Aerial crown-view tile of a tropical tree (Barro Colorado Island, Panama), acquired 20250317:
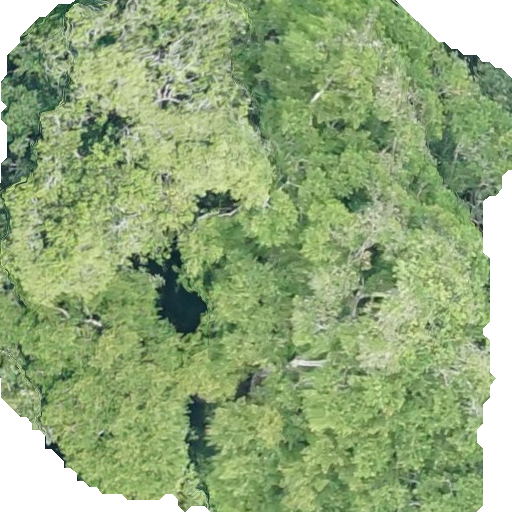
Species: Hymenaea courbaril
GBIF accepted scientific name: Hymenaea courbaril
Crown area: 393.84 m²